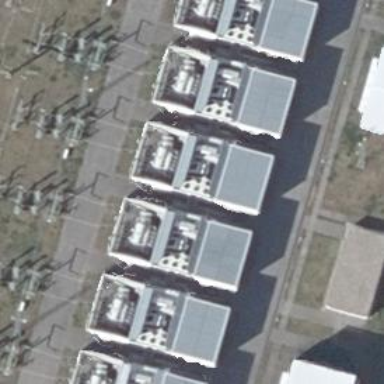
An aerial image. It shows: Traction substation for powering transportation systems.